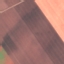
Label: AnnualCrop